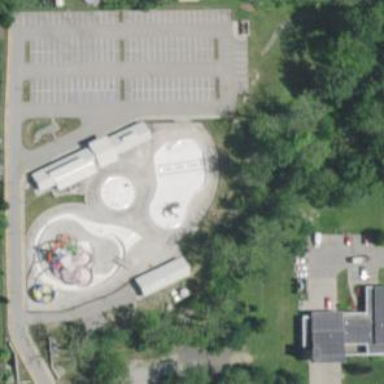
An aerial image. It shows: Water park.